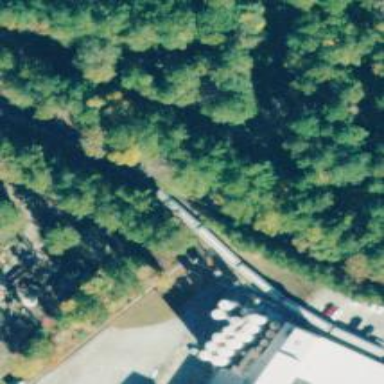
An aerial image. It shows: Railway spur service.